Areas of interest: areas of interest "Comprehensive Gymnasium"
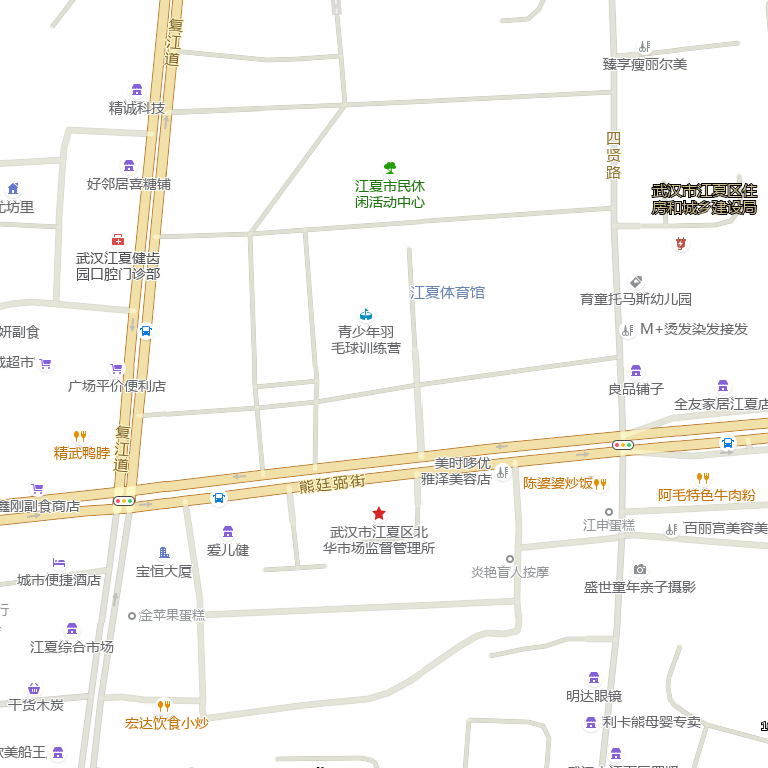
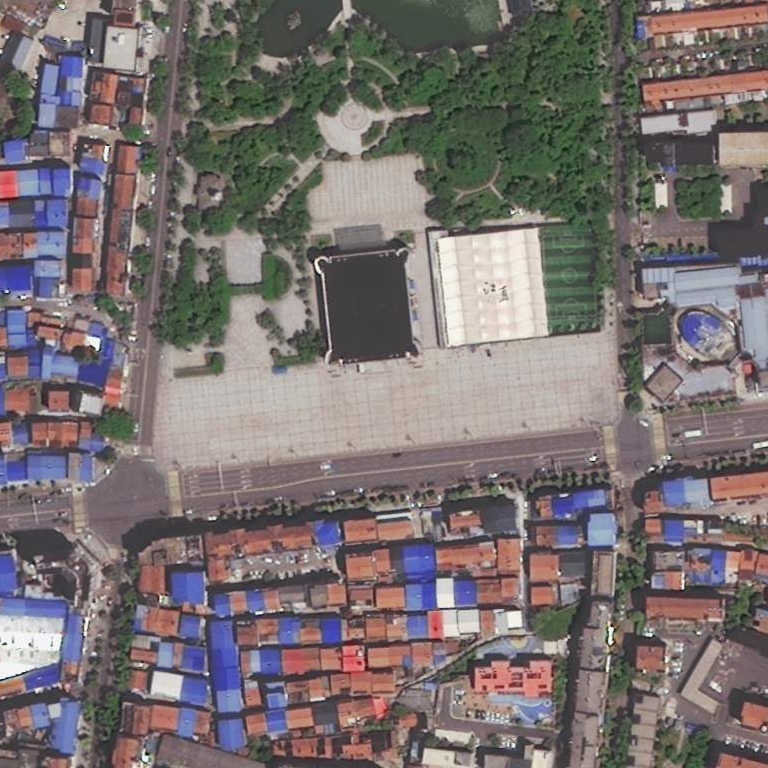